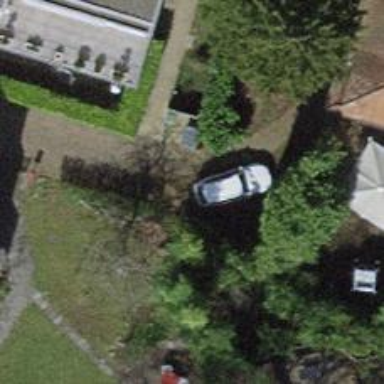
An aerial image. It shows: Driveway with surface made of sett.